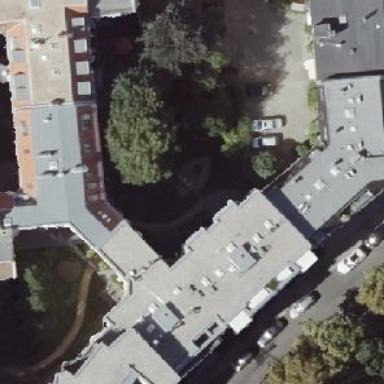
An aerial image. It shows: Residential building with cone-shaped roof.